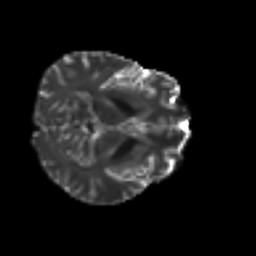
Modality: T2w
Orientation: axial
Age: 32
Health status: ill
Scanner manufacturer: philips
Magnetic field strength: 3 T
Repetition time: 9 s
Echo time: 0.127 s